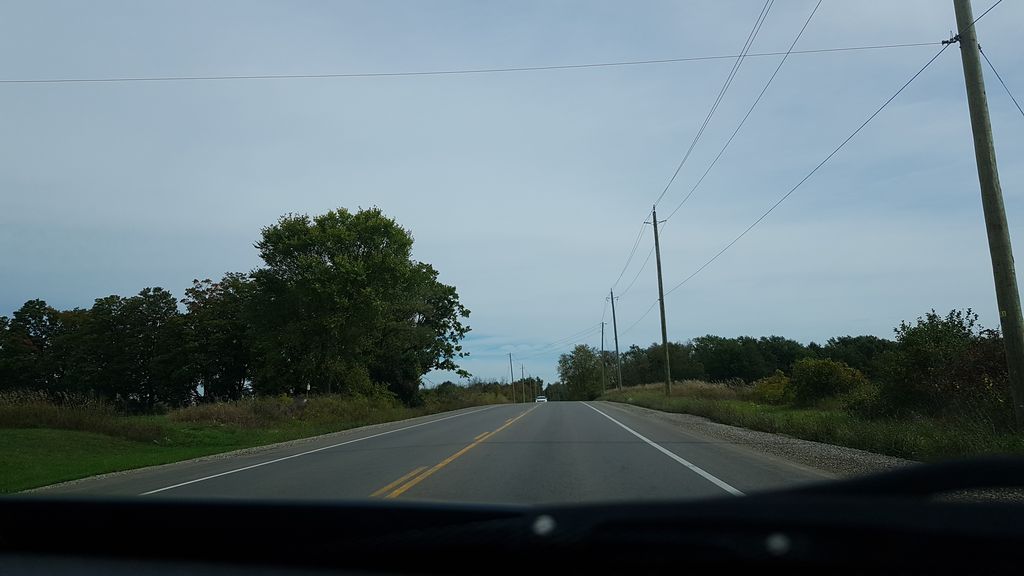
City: kitchener-waterloo